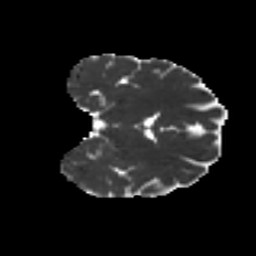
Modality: MD
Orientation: coronal
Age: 42
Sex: female
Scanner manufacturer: ge
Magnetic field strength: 3 T
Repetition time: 7.8 s
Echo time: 0.0606 s